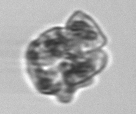
Label: Karenia